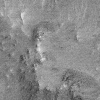
Atmospheric dust classification: not_dusty